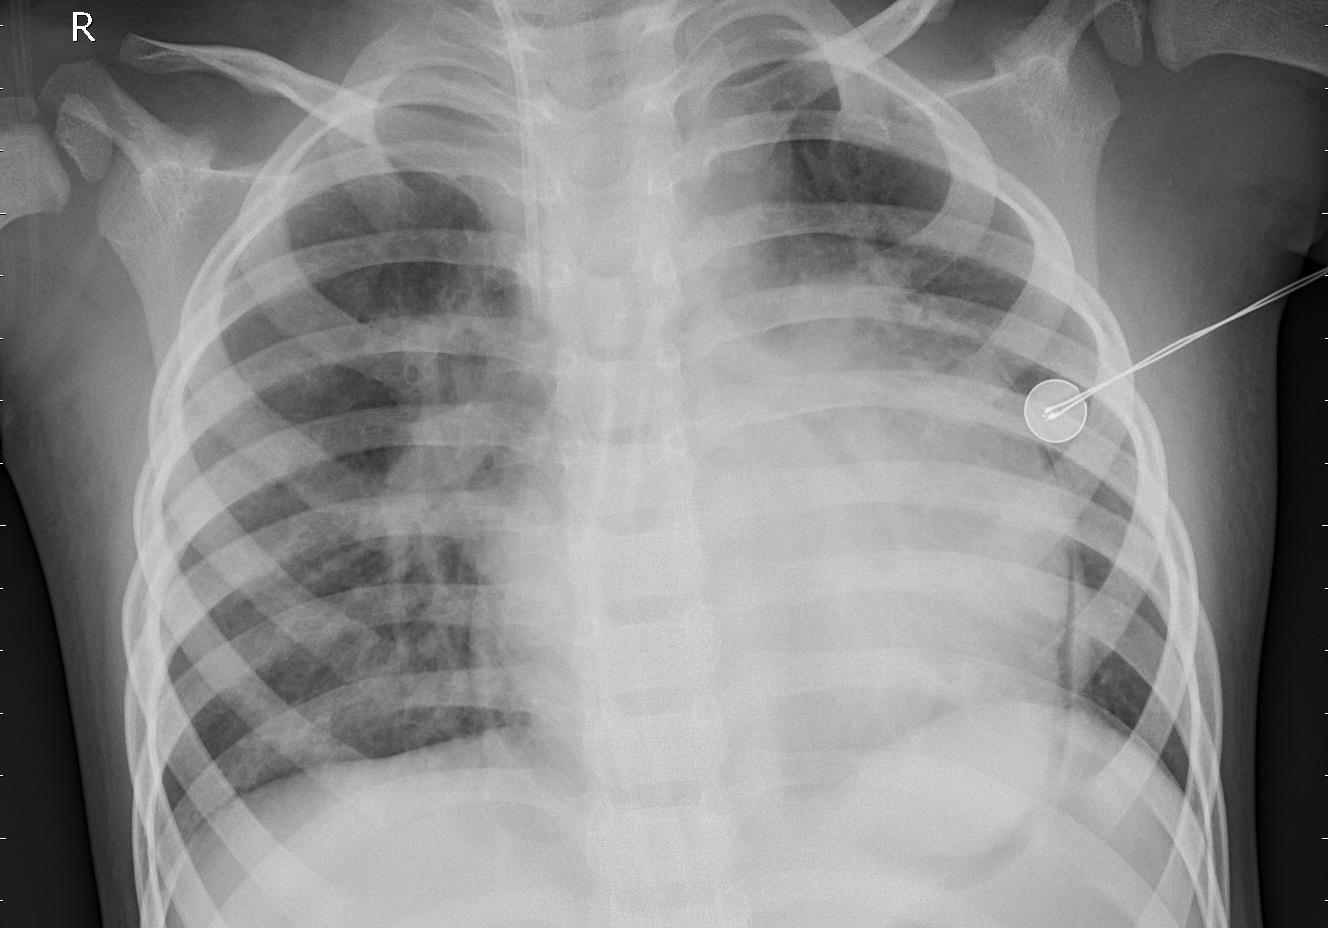
Diagnosis: PNEUMONIA